Interaction volume radius: 5 \u00c5
Interaction volume height: 20 \u00c5
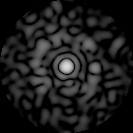
Disorder parameter: 0.8217